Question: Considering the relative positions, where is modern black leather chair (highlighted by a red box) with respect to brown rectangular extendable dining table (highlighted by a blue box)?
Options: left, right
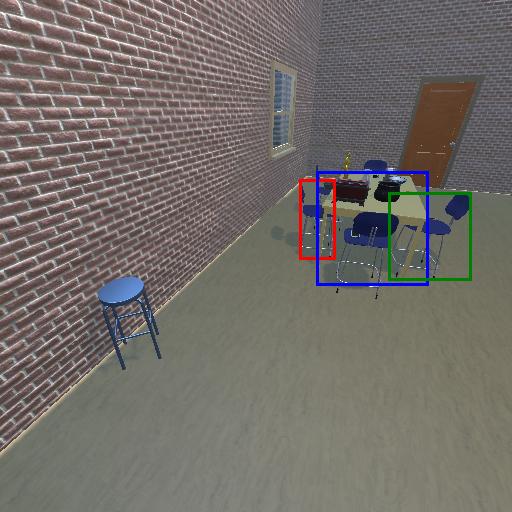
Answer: left